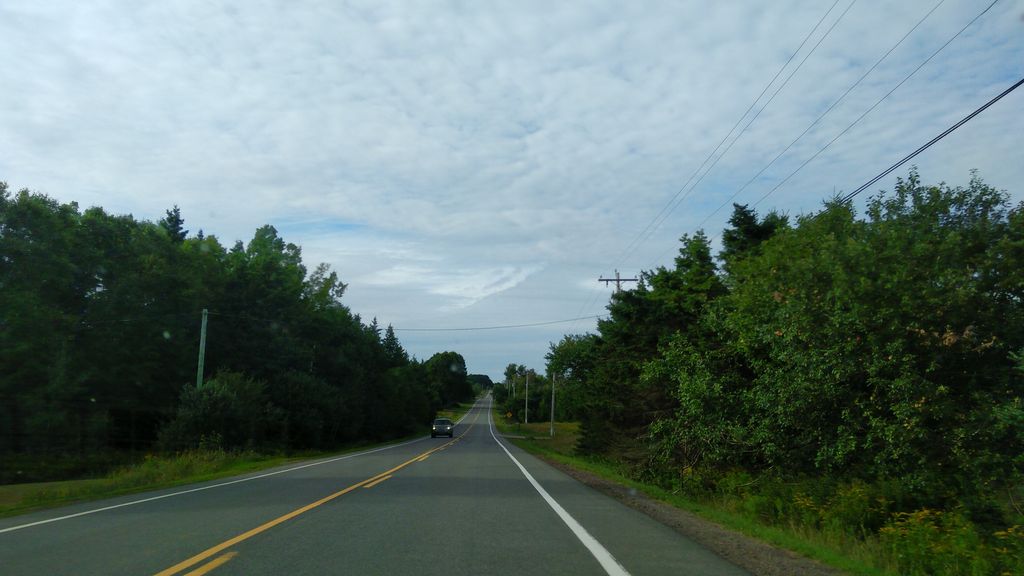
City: charlottetown